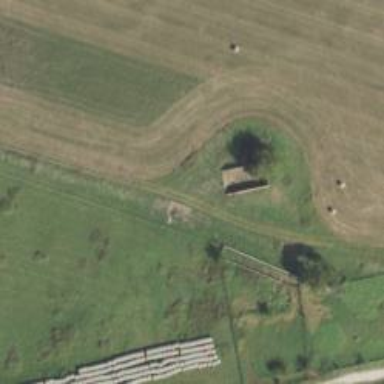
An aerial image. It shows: Military bunker.